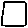
Label: square